Interaction volume radius: 10 \u00c5
Interaction volume height: 15 \u00c5
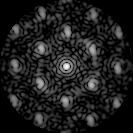
Disorder parameter: 0.4312